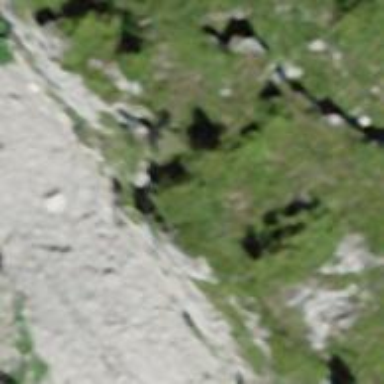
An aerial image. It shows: Natural cliff.